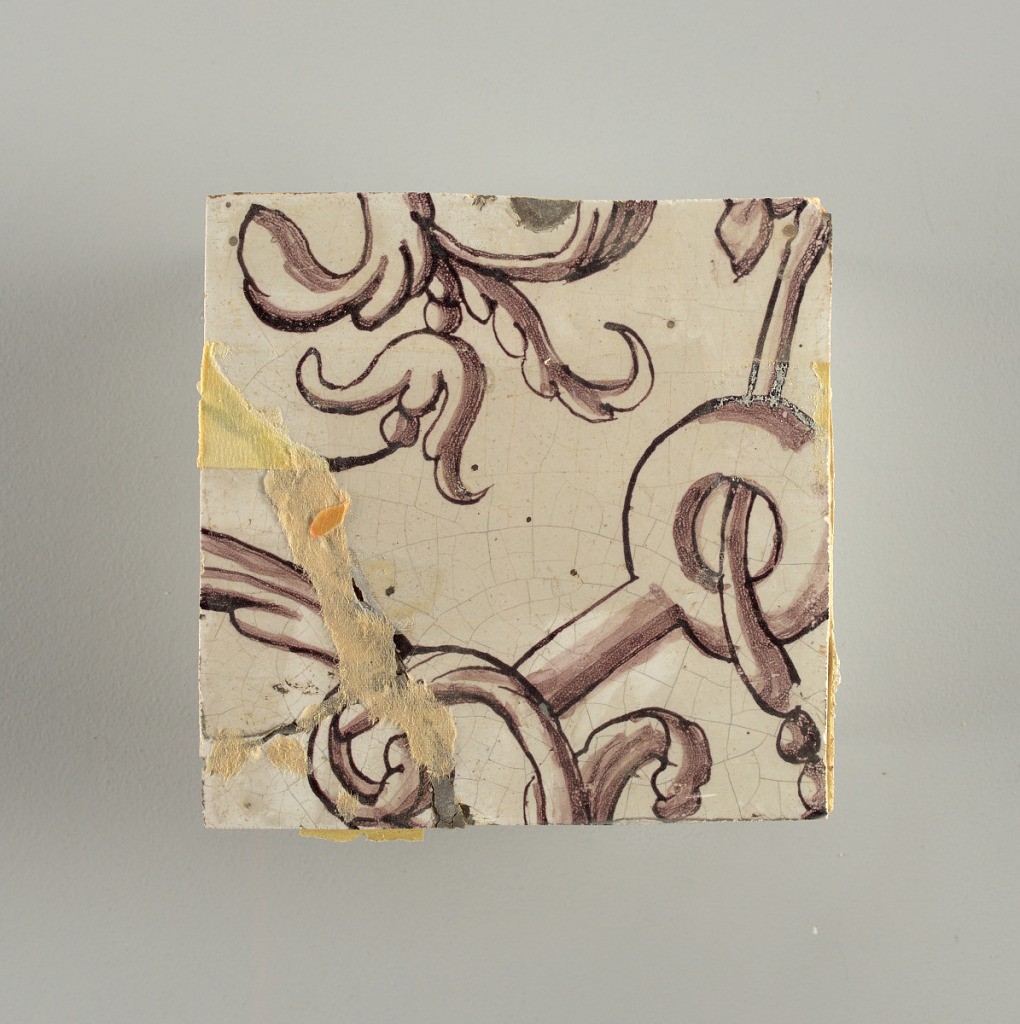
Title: Wall facing
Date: ca. 1725
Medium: tin-glazed earthenware, underglaze
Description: Two vertical rectangles, twenty-three tiles high.  A) Nine tiles wide at top; seven tiles wide at bottom.  B) Ten and one-half tiles wide.

Arabesque design of foliage.  A) with centered figure of Justice under a canopy.  B) with centered urn.